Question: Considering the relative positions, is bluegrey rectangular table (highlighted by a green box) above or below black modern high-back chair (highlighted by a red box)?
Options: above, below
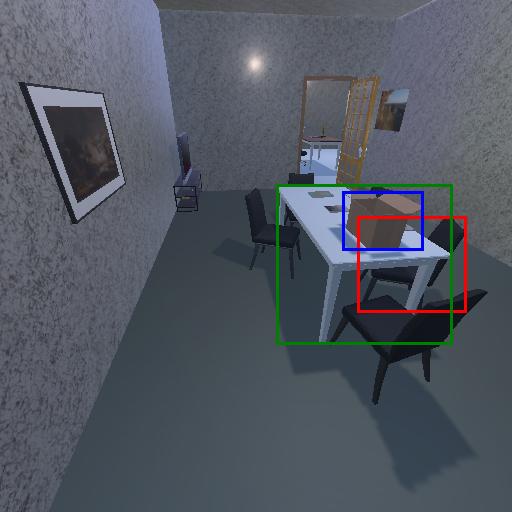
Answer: above